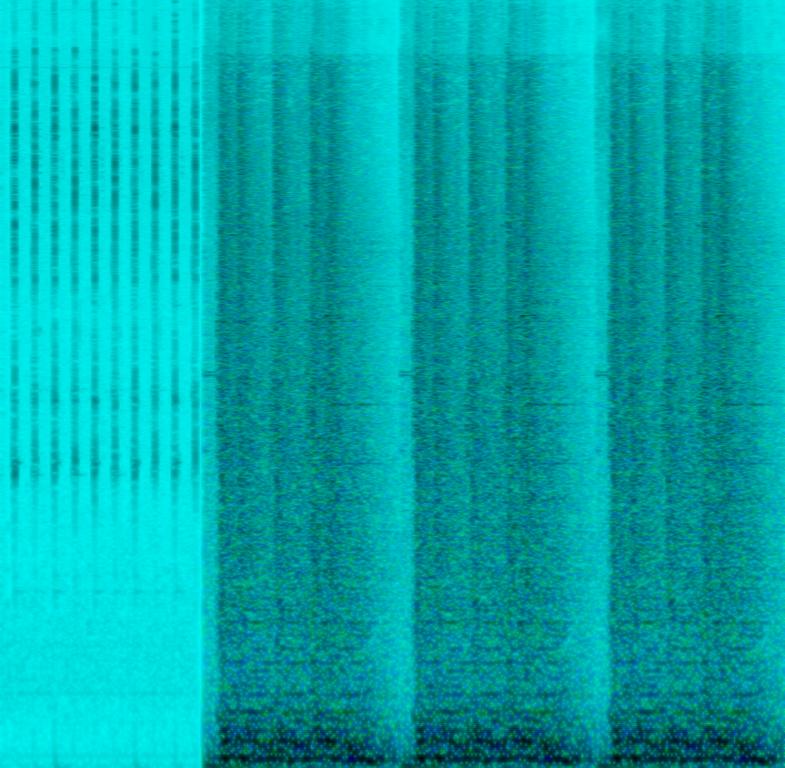
This is a jingle piece in the background of a tech comparison video. There are various sound effects such as clock ticking and a camera shutter. The electric guitar is playing the same chord repeatedly with electronic drum hits to create an aura of tension. This piece can be used in advertisement jingles. It could also be used in the soundtrack of reality competition programs.